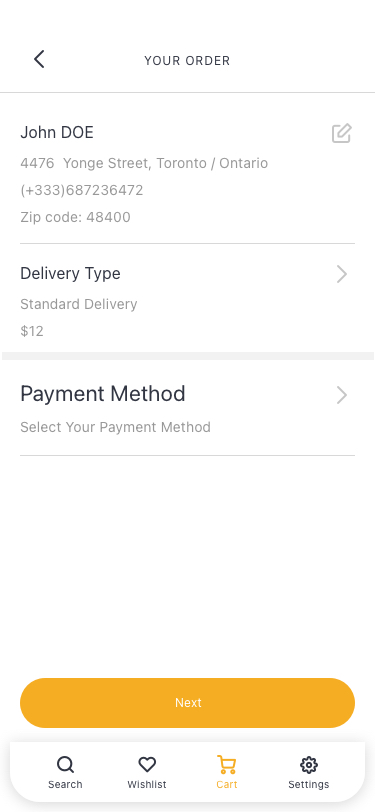
Text in this UI design:
Select Your Payment Method
Payment Method
$12
Standard Delivery
Delivery Type
Zip code: 48400
(+333)687236472
4476  Yonge Street, Toronto / Ontario
John DOE
YOUR ORDER